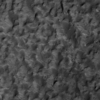
Label: not_dusty